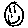
Label: smiley face